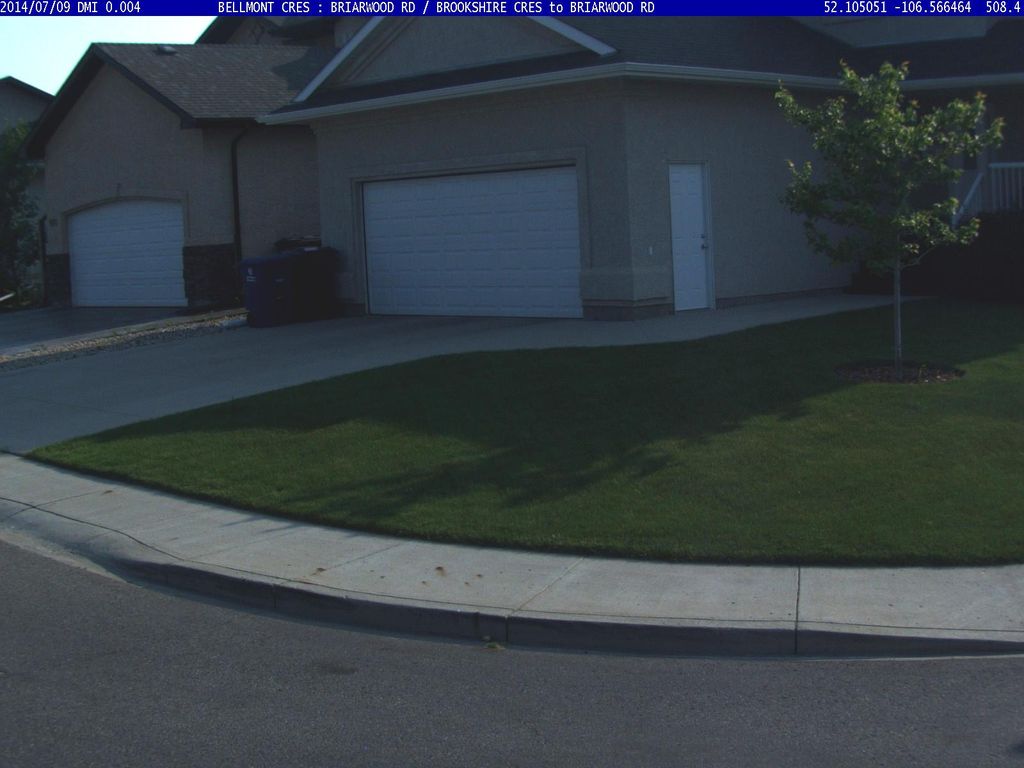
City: saskatoon